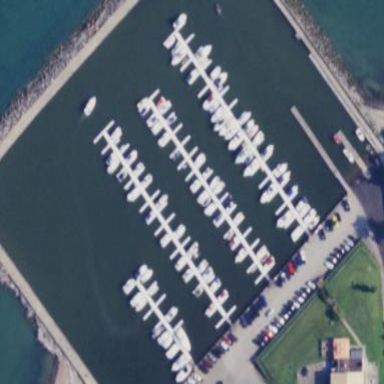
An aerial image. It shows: Marina on leisure land.